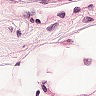
Metastatic tissue present: no